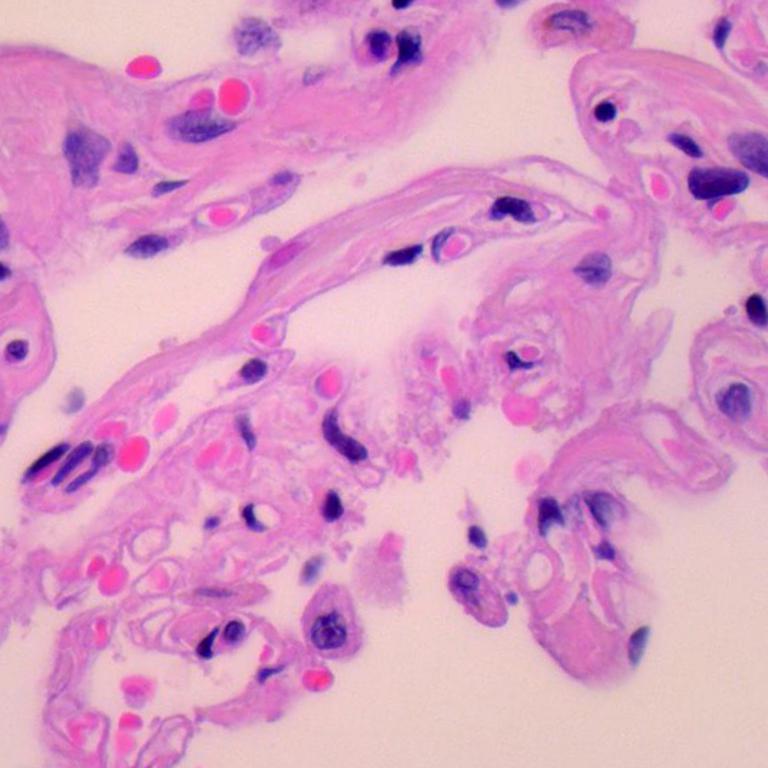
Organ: lung
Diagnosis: benign